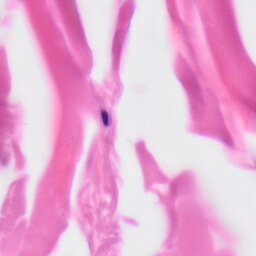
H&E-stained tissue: Skin